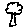
Label: tree